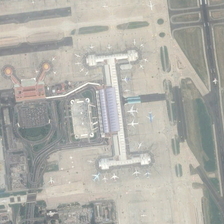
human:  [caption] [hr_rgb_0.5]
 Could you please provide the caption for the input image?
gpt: the white house is an airport .

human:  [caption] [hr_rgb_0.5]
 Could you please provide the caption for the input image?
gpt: the aircraft parked on the tarmac white .

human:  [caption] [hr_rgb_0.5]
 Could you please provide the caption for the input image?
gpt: the aircraft parked on the tarmac white .

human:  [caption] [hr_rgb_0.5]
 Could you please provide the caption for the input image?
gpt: the white house is an airport .

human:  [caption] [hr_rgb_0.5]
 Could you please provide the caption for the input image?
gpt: the aircraft parked on the tarmac white .